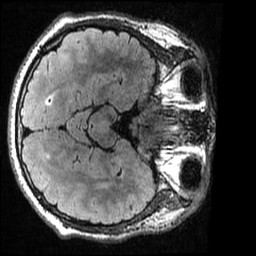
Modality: T2w
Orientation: axial
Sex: male
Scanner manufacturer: ge
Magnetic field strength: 3 T
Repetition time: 6 s
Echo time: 0.1282 s